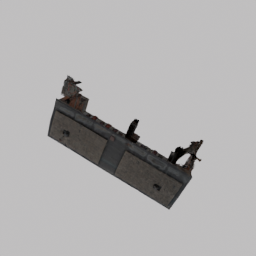
Label: architecture